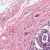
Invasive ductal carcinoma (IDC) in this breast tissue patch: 0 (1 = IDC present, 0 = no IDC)